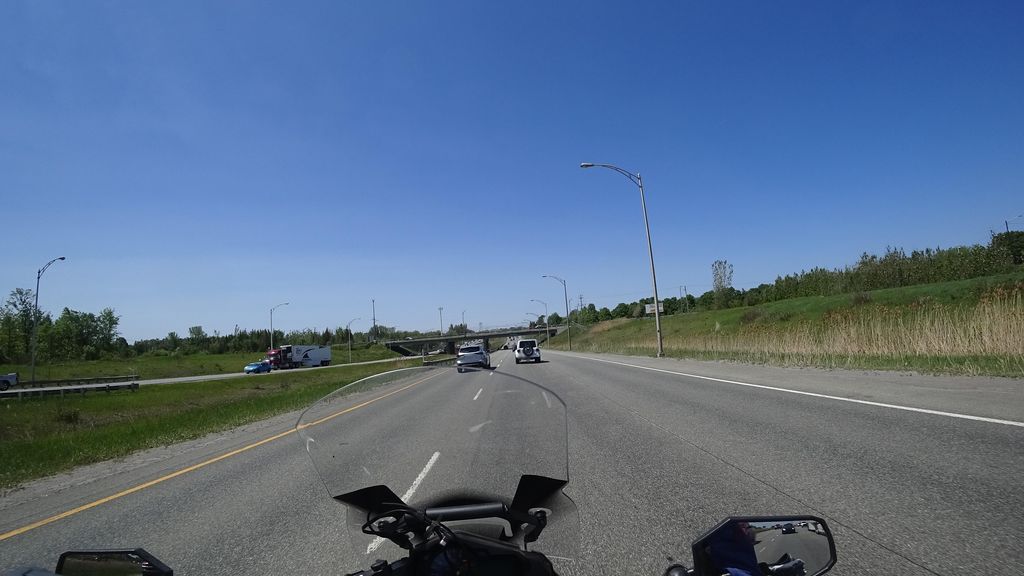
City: quebec_city